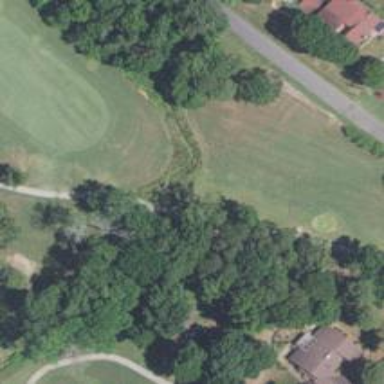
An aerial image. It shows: Path bridge over golf course.